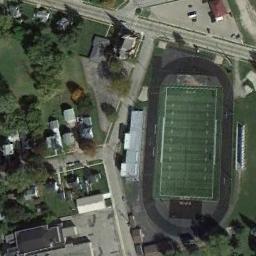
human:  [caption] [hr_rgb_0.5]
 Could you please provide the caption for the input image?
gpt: The ground track field with a gridiron is surrounded by lots of houses .

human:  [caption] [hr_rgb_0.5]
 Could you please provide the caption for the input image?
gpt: Many buildings are near the ground track field .

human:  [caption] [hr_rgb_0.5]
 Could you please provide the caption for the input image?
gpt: There is a road between the track field and the residential area, And there is a lot of vegetation around .

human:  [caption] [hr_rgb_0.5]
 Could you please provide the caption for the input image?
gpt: There are several roads beside the track and field .

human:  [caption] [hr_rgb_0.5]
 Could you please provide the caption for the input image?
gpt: There are some buildings beside the ground track field with a black track .